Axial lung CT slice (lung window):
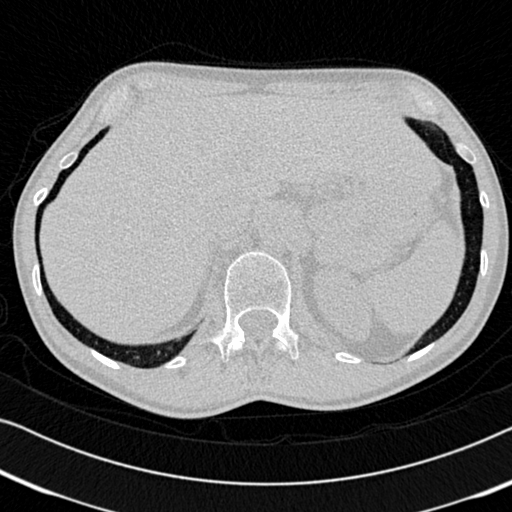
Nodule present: no